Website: slack
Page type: payment
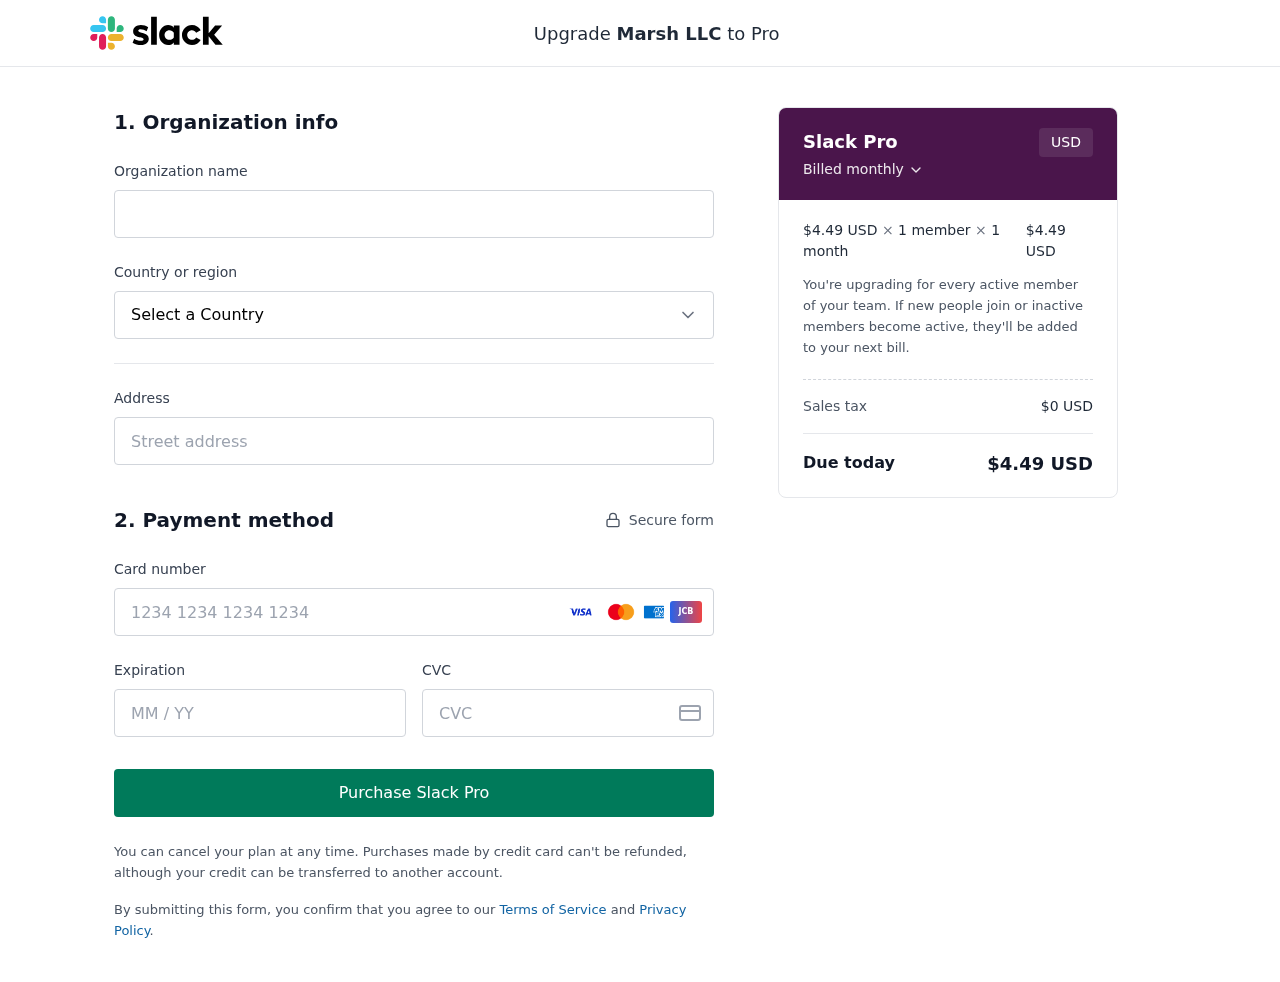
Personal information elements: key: PII_CARD_CVV
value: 808
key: PII_CARD_EXPIRY
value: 02/28
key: PII_CARD_NUMBER
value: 4698 9905 0015 9679
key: PII_COMPANY
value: Marsh LLC
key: PII_COUNTRY
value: United States
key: PII_STREET
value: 75675 Beasley Forest Suite 218
Product elements: key: PRODUCT1_PRICE
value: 4.49
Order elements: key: ORDER_SUBTOTAL
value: $4.49 USD
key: ORDER_TAX
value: $0 USD
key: ORDER_TOTAL
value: $4.49 USD